Field crop: maize
Growth stage: 2
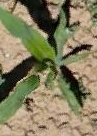
Species: maize